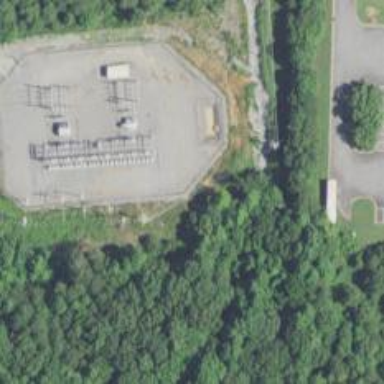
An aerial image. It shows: Distribution level power substation enclosed by fence.